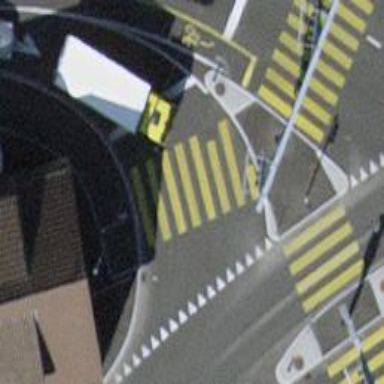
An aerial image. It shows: Crossing with traffic signals.